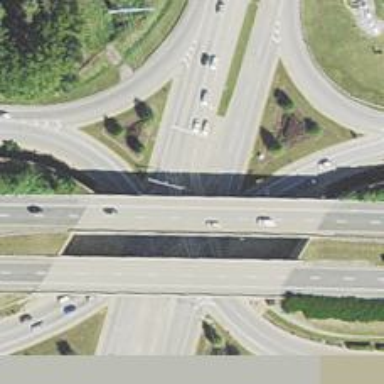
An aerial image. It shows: Primary link road with asphalt surface.